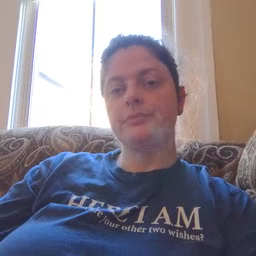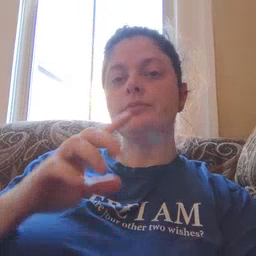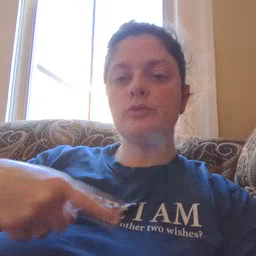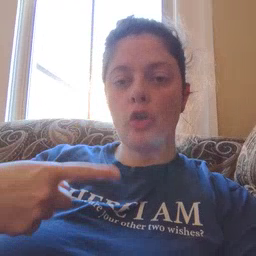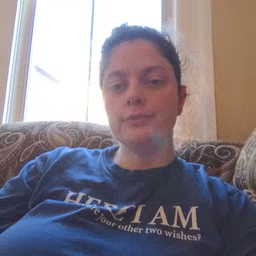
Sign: talk